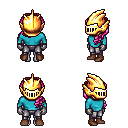
a pixel art fantasy rpg character, female body template, dark elf, purple skin, teal long-sleeve shirt, metal pants, pink princess hairstyle, gold helm, metal gloves, brown shoes, four views (front, back, left, right), 2x2 character sprite sheet, small pixel art, hard edges, no anti-aliasing